Question: I want to make design like below image for showing popup window.

I've tried
'''
<?xml version="1.0" encoding="utf-8"?>
<RelativeLayout xmlns:android="http://schemas.android.com/apk/res/android"
android:layout_width="match_parent"
android:layout_height="match_parent"
android:background="#<PHONE>" >
<LinearLayout
android:id="@+id/linearLayout1"
android:layout_width="wrap_content"
android:layout_height="wrap_content"
android:layout_centerInParent="true"
android:background="#154271"
android:orientation="vertical" >
<LinearLayout
android:layout_width="wrap_content"
android:layout_height="wrap_content"
android:layout_margin="20dp"
android:orientation="vertical" >
<TextView
android:layout_width="fill_parent"
android:layout_height="wrap_content"
android:text="It&apos;s a PopupWindow" />
<ImageView
android:layout_width="fill_parent"
android:layout_height="wrap_content"
android:src="@drawable/ic_launcher" />
<Button
android:id="@+id/dismiss"
android:layout_width="fill_parent"
android:layout_height="wrap_content"
android:text="Dismiss" />
</LinearLayout>
</LinearLayout>
<ImageView
android:layout_width="wrap_content"
android:layout_height="wrap_content"
android:layout_alignBottom="@+id/linearLayout1"
android:layout_alignParentRight="true"
android:layout_marginBottom="126dp"
android:layout_marginRight="58dp"
android:src="@drawable/icon_facebook" />
</RelativeLayout>
'''
I think is not perfect for all devices because the close image using margin properties. it will differ for all devices. How to make above design for all devices.?
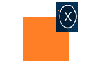
Answer: '''
<FrameLayout xmlns:android="http://schemas.android.com/apk/res/android"
android:layout_width="wrap_content"
android:layout_height="match_parent"
android:background="#<PHONE>" >
<LinearLayout
android:id="@+id/linearLayout1"
android:layout_width="wrap_content"
android:layout_height="wrap_content"
android:background="#154271"
android:orientation="vertical"
android:layout_margin="20dp">
<LinearLayout
android:layout_width="wrap_content"
android:layout_height="wrap_content"
android:layout_margin="20dp"
android:orientation="vertical" >
<TextView
android:layout_width="fill_parent"
android:layout_height="wrap_content"
android:text="It&apos;s a PopupWindow" />
<ImageView
android:layout_width="fill_parent"
android:layout_height="wrap_content"
android:src="@drawable/ic_launcher" />
<Button
android:id="@+id/dismiss"
android:layout_width="fill_parent"
android:layout_height="wrap_content"
android:text="Dismiss" />
</LinearLayout>
</LinearLayout>
<ImageView
android:layout_width="wrap_content"
android:layout_height="wrap_content"
android:layout_gravity="right"
android:src="@drawable/ic_launcher" />
</FrameLayout>
'''